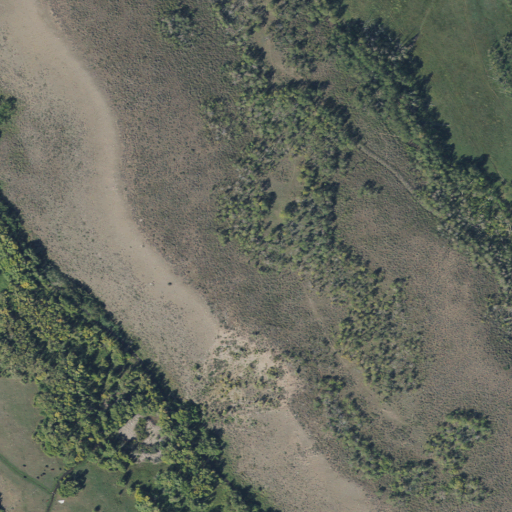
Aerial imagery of mountain in Utah named Lone Mountain containing deciduous forest, shrub, herbaceous wetlands, and woody wetlands